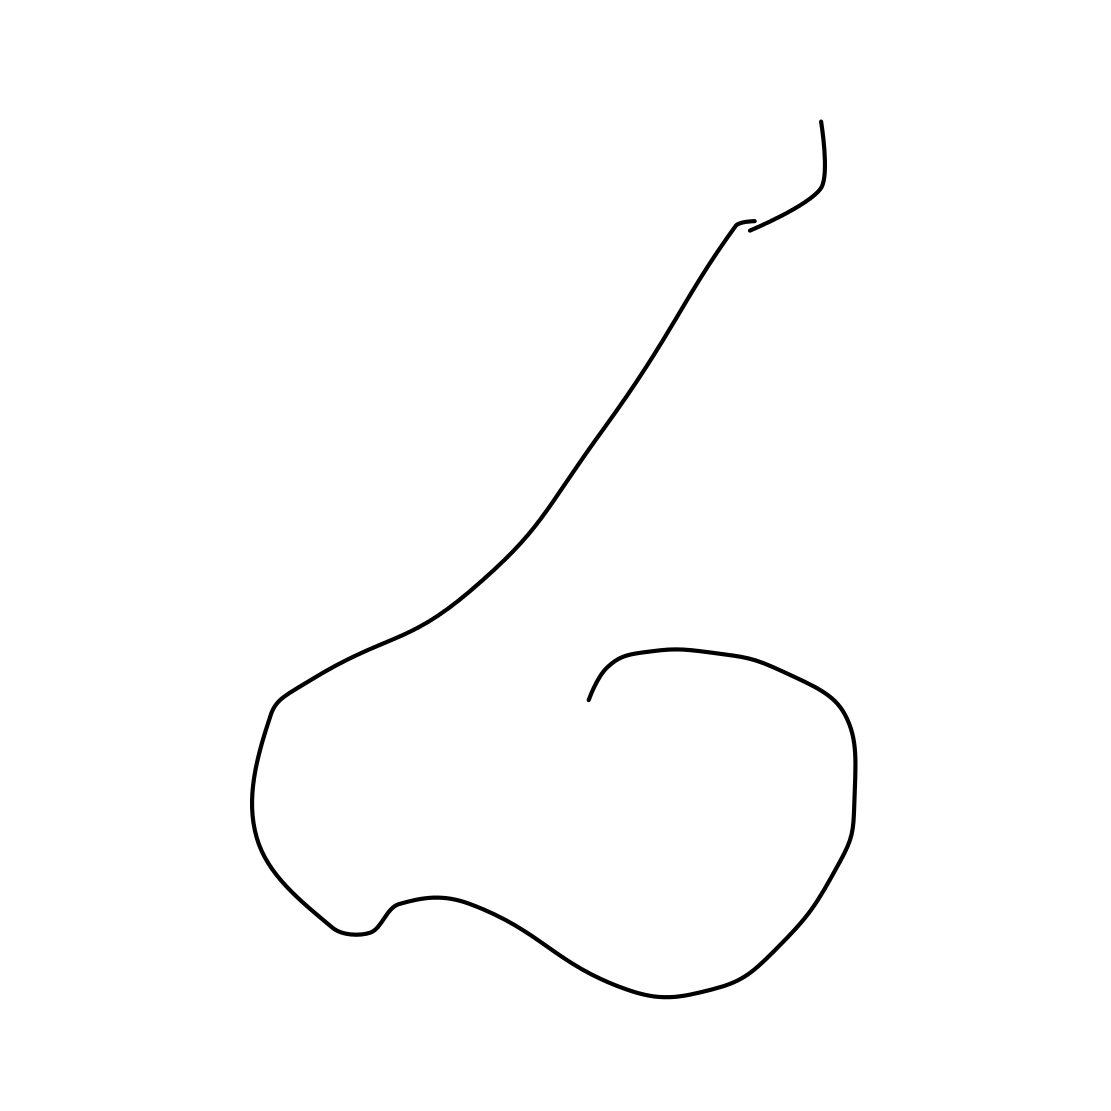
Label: nose